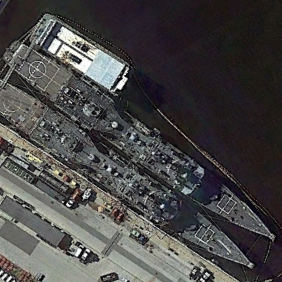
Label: cruiser